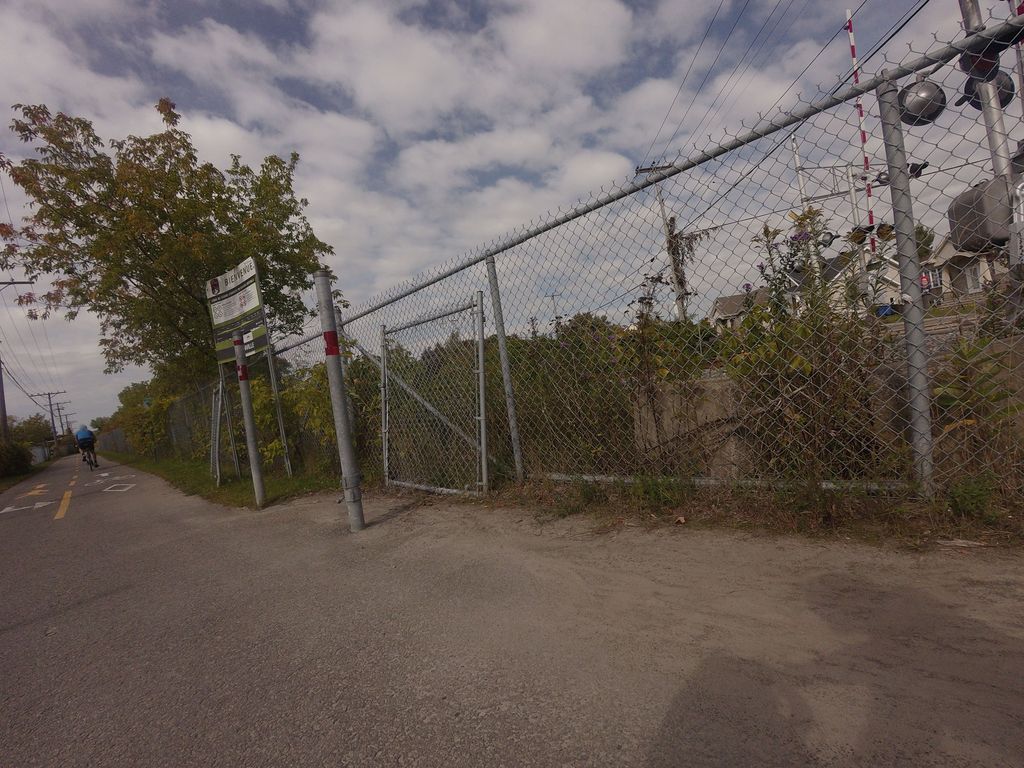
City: montreal